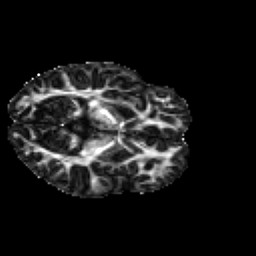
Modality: FA
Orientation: axial
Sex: male
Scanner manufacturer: siemens
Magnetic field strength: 3 T
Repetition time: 5 s
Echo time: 0.071 s